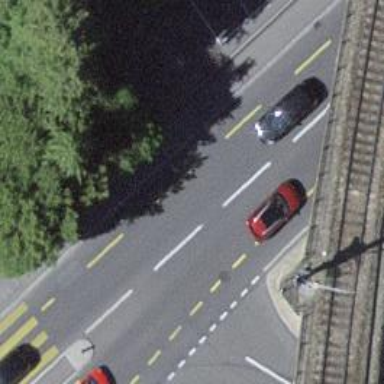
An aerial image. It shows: Uncontrolled zebra crossing with pedestrian island.